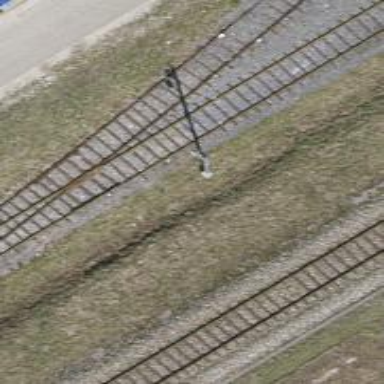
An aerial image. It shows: Catenary mast for power lines.